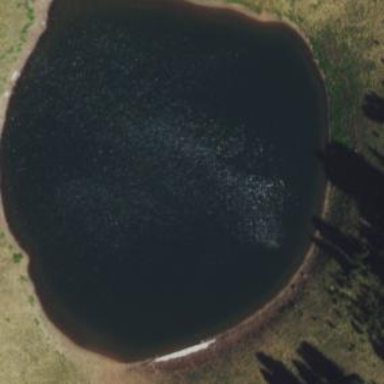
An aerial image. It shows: Serene lake.